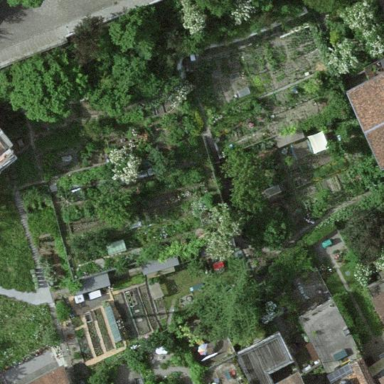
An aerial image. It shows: Allotments area.